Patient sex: M
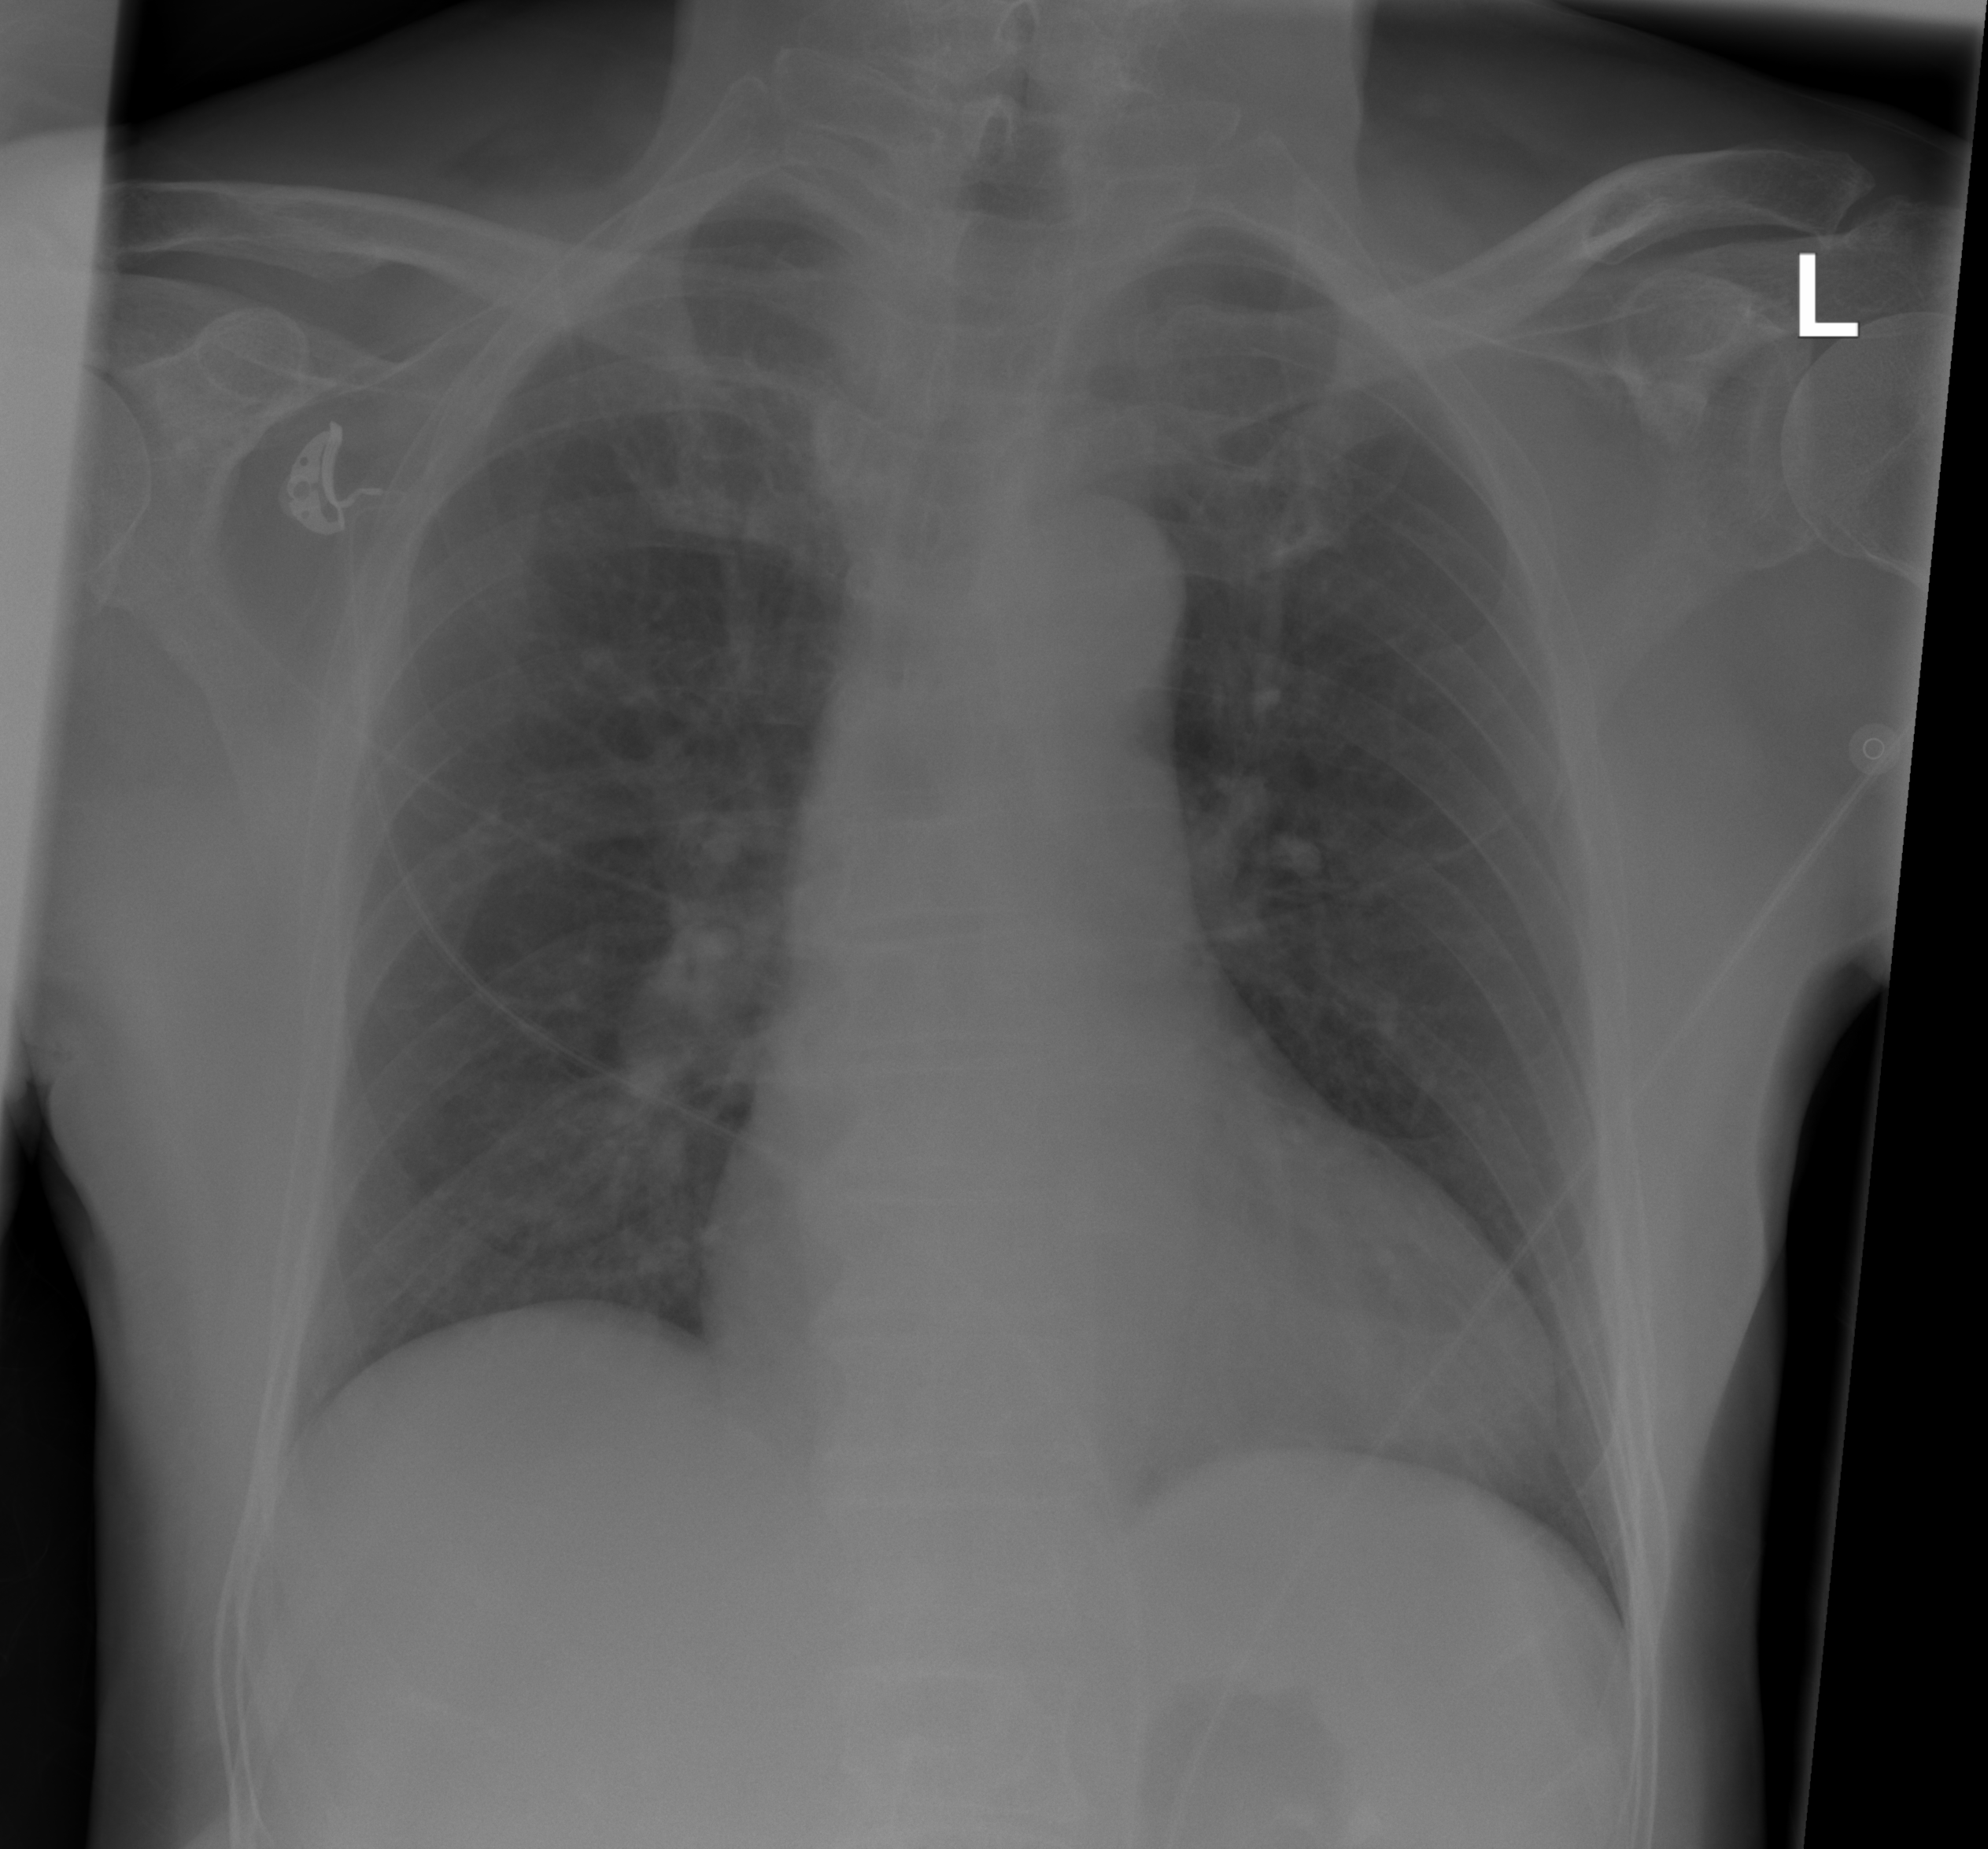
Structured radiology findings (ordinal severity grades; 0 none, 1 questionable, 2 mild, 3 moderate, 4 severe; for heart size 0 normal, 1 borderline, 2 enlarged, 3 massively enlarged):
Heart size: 0
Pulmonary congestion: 0
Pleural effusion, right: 0
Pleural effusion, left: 0
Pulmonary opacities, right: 0
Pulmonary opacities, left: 0
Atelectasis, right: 2
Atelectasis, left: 2